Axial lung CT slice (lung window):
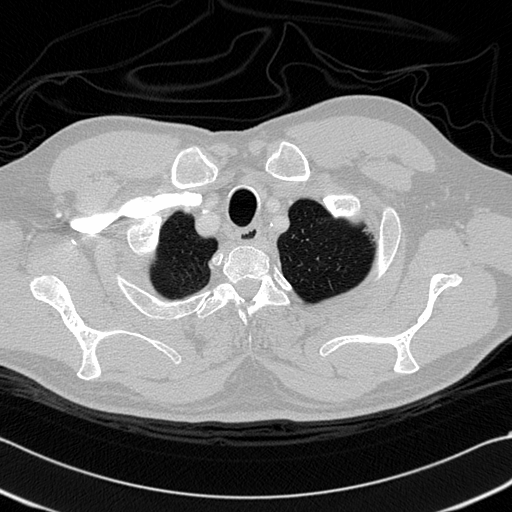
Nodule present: no